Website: walmart
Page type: order-returns
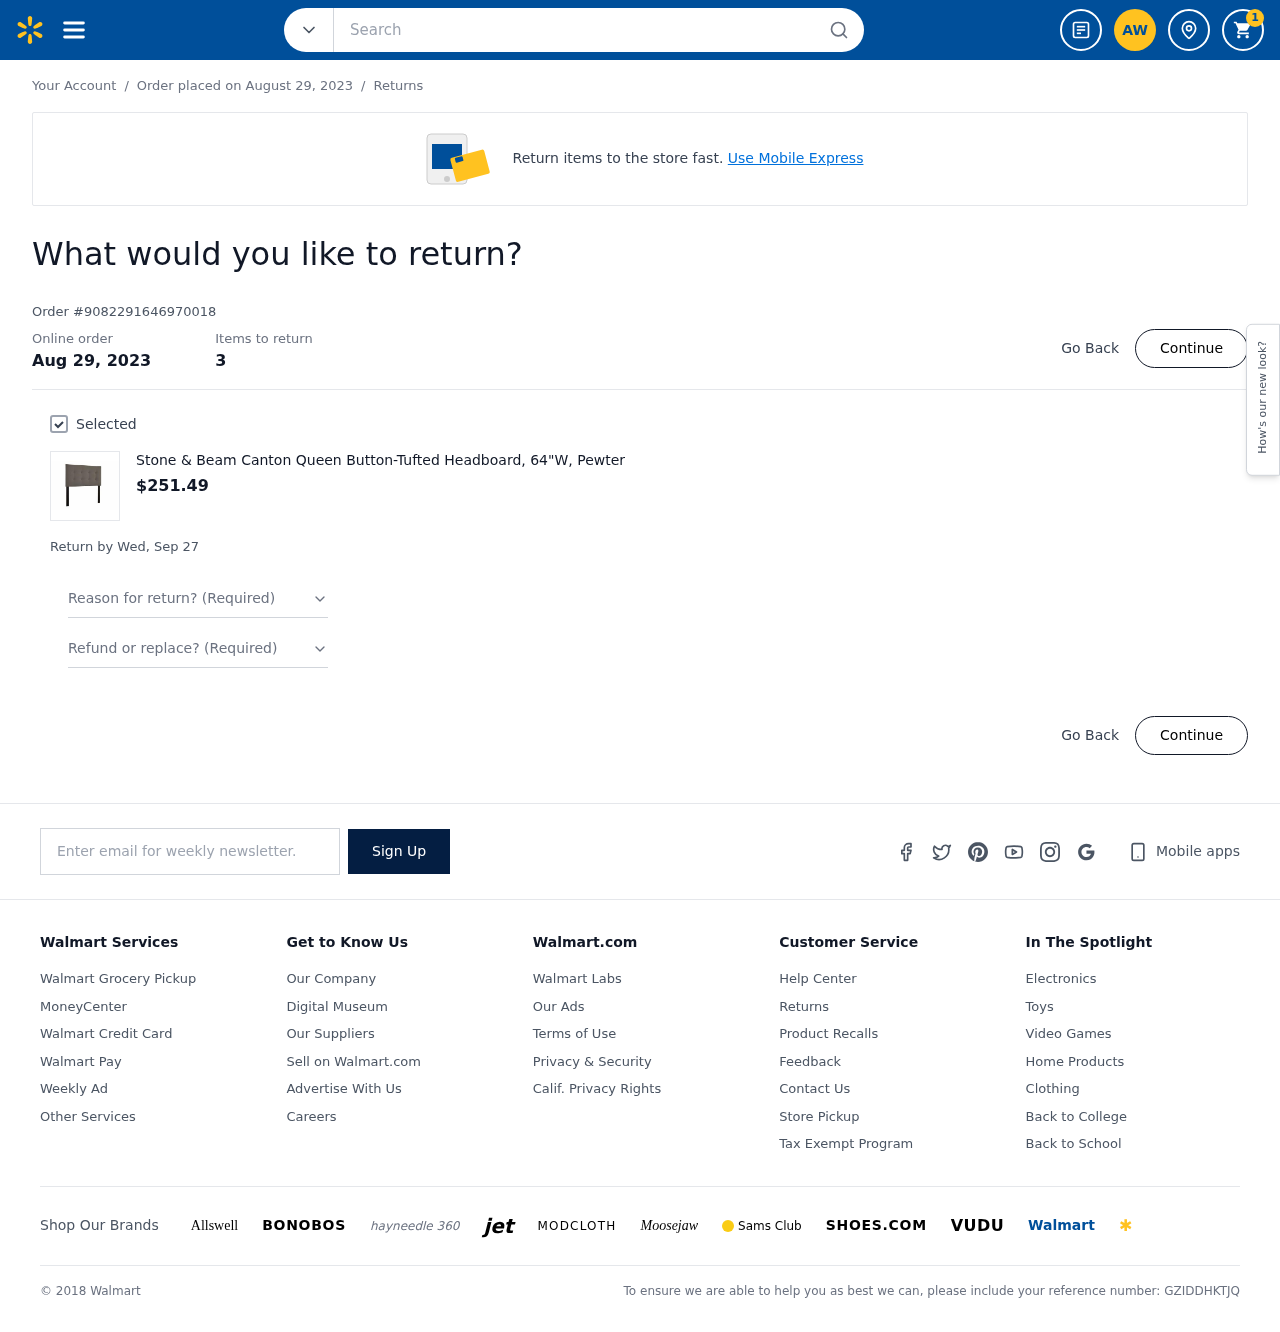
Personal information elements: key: PII_EMAIL
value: anne.warren@gmail.com
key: PII_INITIALS
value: AW
Product elements: key: PRODUCT1_NAME
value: Stone & Beam Canton Queen Button-Tufted Headboard, 64"W, Pewter
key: PRODUCT1_PRICE
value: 251.49
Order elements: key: ORDER_NUM_ITEMS
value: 1
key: ORDER_DATE
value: Order placed on August 29, 2023
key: ORDER_DATE
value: Aug 29, 2023
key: ORDER_ID
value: Order #9082291646970018
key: ORDER_NUM_ITEMS
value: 3
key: ORDER_RETURN_BY_DATE
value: Return by Wed, Sep 27
Search elements: key: HEADER_SEARCH
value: Search